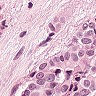
Metastatic tissue present: yes